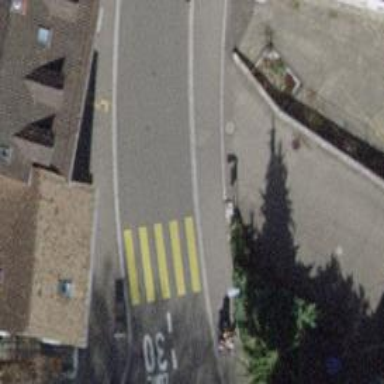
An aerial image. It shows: Residential road with separate asphalt sidewalk.